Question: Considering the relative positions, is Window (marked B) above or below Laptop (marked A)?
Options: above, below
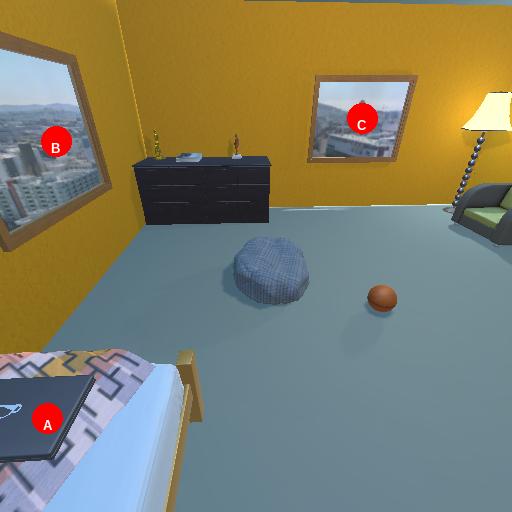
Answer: above